Question: I have a standard 'ListView' control in a VB.Net Windows Forms project. The view is set to Tile. Users report that they see the following:

Do you know how I could fix the problem? All the design work was done using VS 2010.
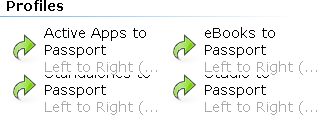
Answer: Yes, this will happen when you changed the list view's TileSize property and your program runs on a machine with a higher video DPI setting. That will make the fonts bigger. Causing the text to no longer fit the tile. Everything else is taken care of by the automatic scaling built into the Form class.
You should scale the tile size, making it bigger so that the text fits again. Make it look similar to this:
'''
Protected Overrides Sub OnLoad(ByVal e As System.EventArgs)
MyBase.OnLoad(e)
Using gr = Me.CreateGraphics
Dim tile As New Size( _
CInt(Me.ListView1.TileSize.Width * gr.DpiX / 96), _
CInt(Me.ListView1.TileSize.Height * gr.DpiY / 96))
ListView1.TileSize = tile
End Using
End Sub
'''
This assumes that you designed the form on a machine that has the default 96 dots per inch setting. Leave a bit of slack in the original tile size, the scaling isn't perfect due to TrueType hinting.